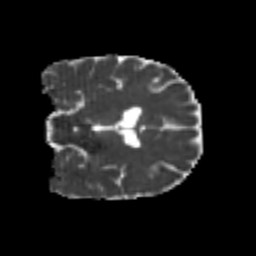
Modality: MD
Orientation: coronal
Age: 20
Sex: female
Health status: healthy
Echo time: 0.074 s